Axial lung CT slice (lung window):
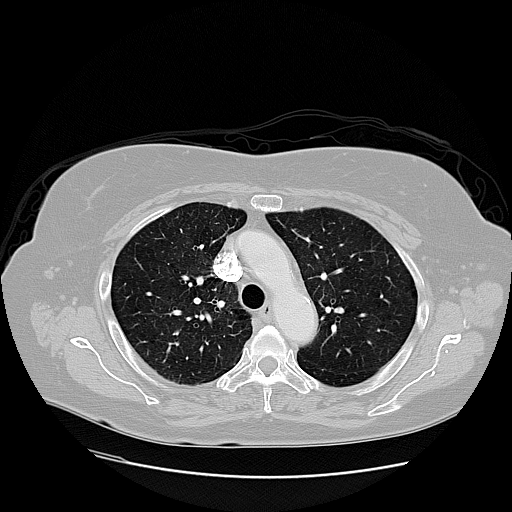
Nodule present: no